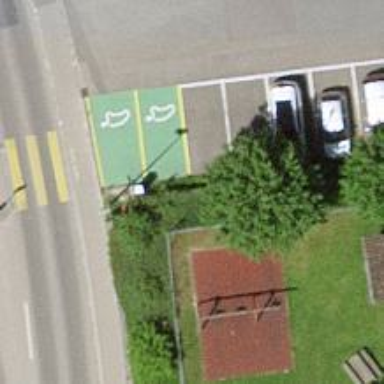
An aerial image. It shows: Charging station.